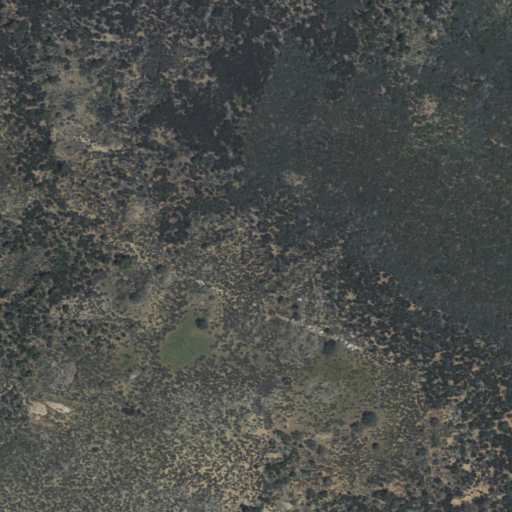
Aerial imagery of mountain in California named Sill Hill containing only shrub